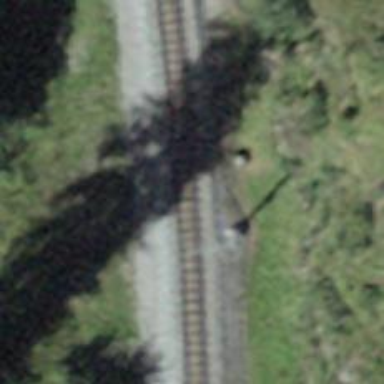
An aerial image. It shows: Narrow-gauge railway track with one electrified contact line.